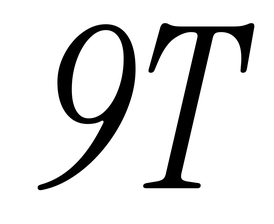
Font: InstrumentSerif-Italic